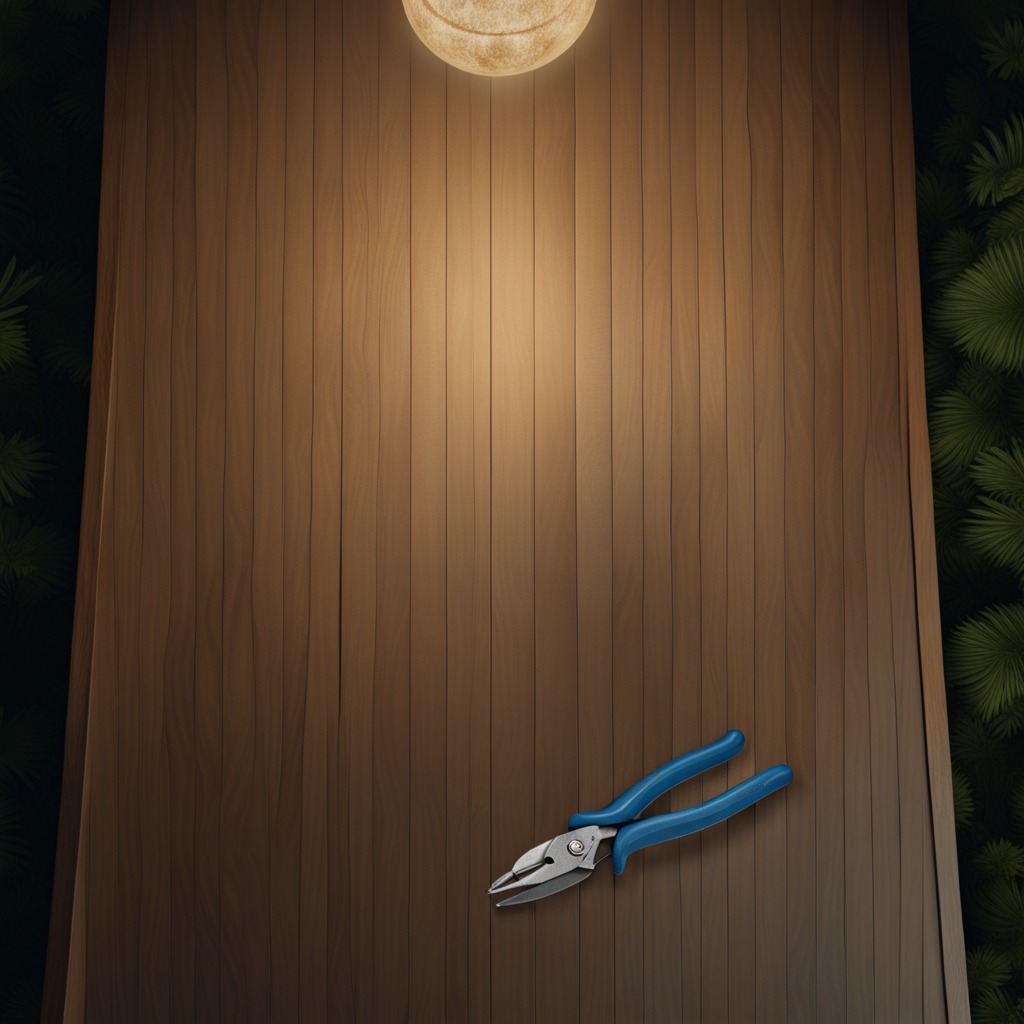
A plier lies on a wooden table inside a jungle field workshop tent at night dim ambient light soft shadows worn but